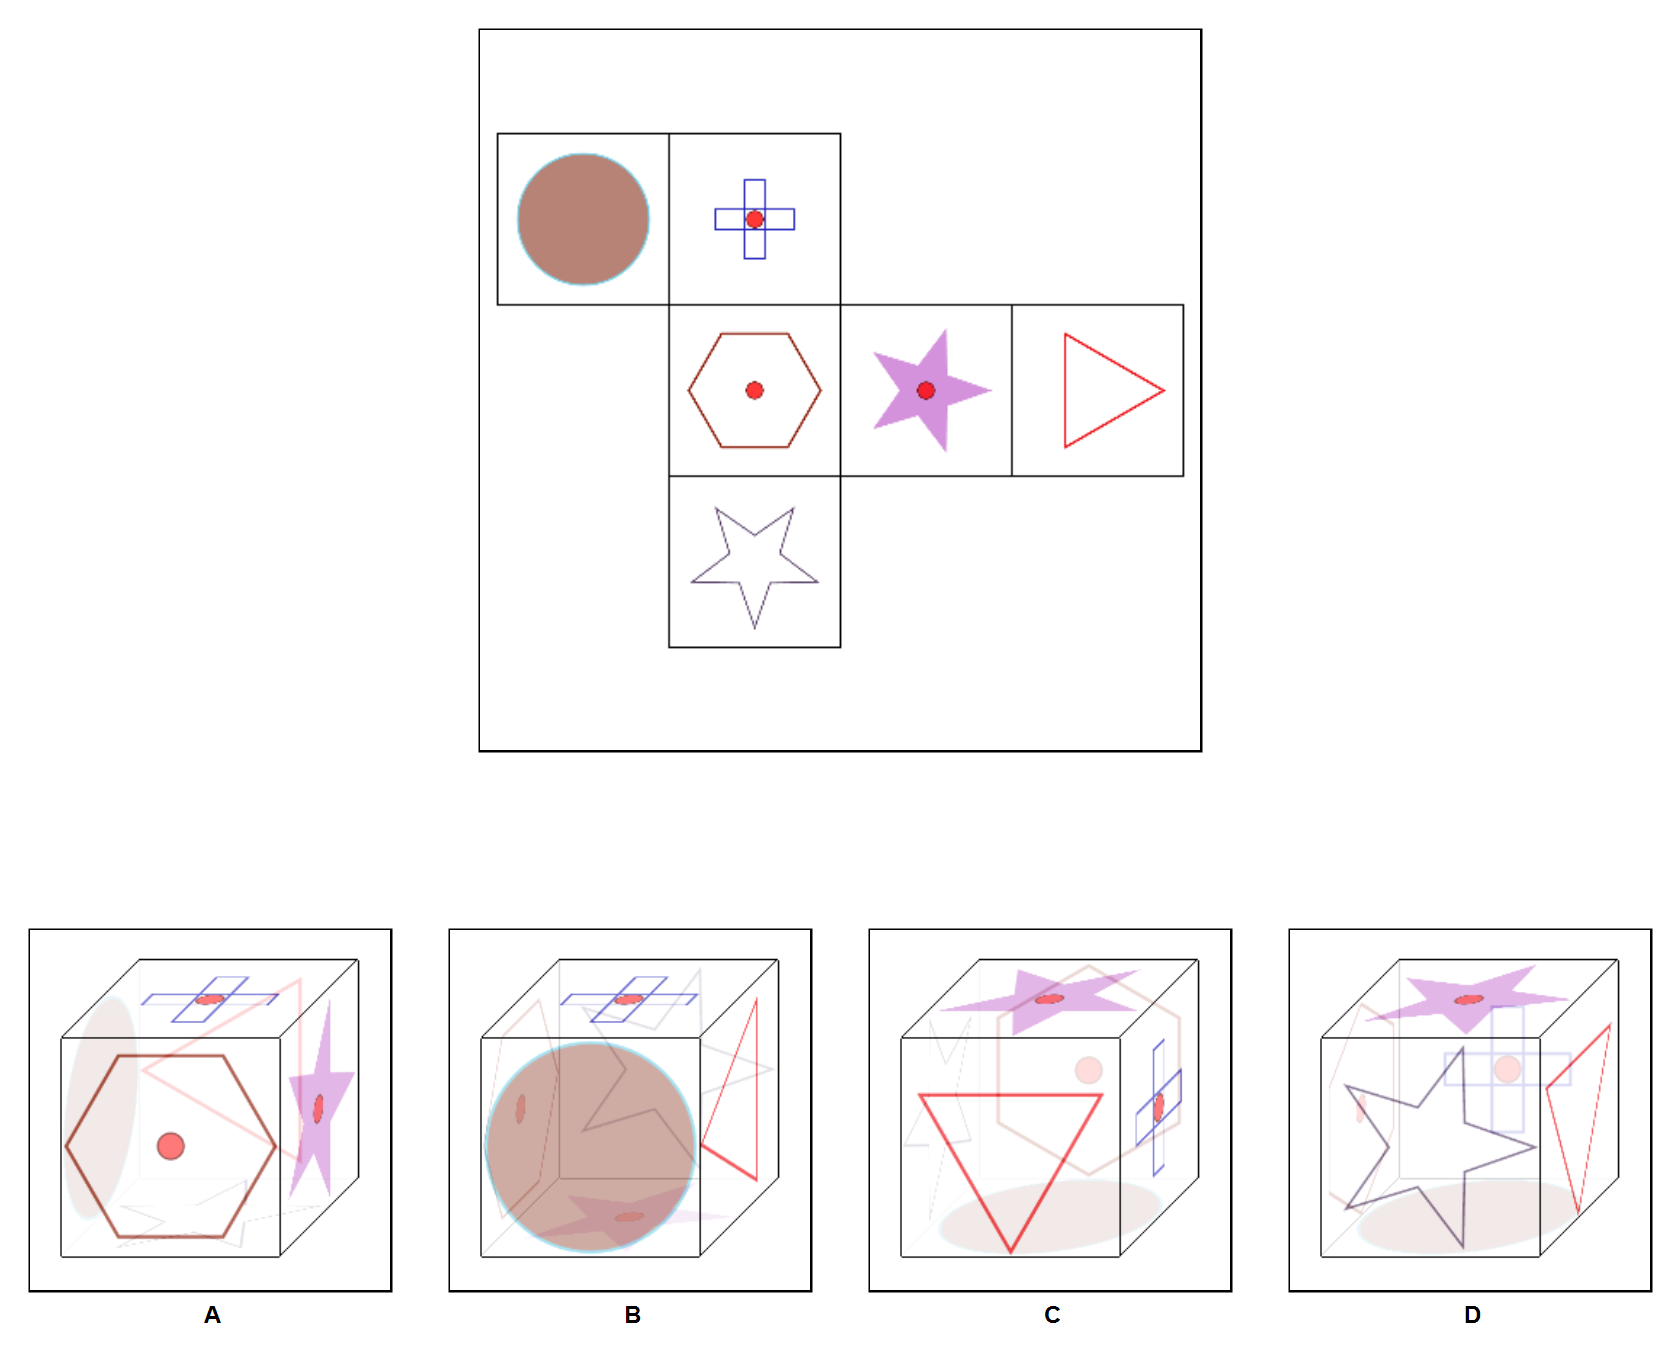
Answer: B